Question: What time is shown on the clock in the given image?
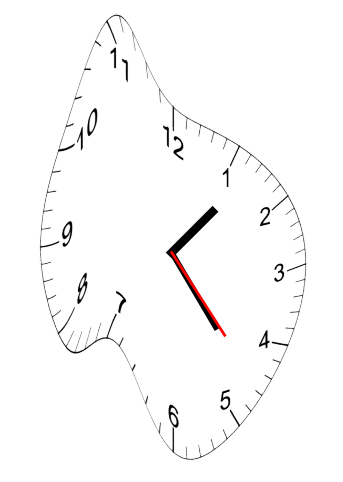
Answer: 01:23:23